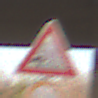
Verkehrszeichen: SplittSchotter
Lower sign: VerbotUeberholenEinspurigeFahrzeuge
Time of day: SunriseSunset
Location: Roofed (Suburban)
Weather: Clear
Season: NotSpecified
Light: Natural